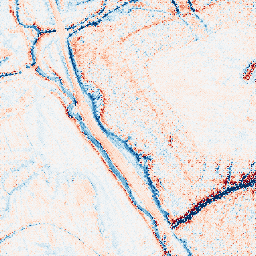
Category: edge_preserving
Decomposition family: guided
Decomposition parameters: radius: 4
eps: 1
Upsampling method: regularized
Upsampling parameters: scale: 2
lambda_reg: 0.1
Upsampling scale: 2